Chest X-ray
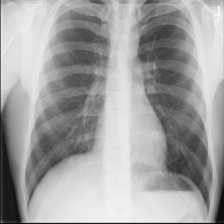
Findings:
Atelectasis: negative
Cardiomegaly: negative
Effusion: negative
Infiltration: negative
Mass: negative
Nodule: negative
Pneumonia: negative
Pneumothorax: negative
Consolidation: negative
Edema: negative
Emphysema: negative
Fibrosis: negative
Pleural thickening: negative
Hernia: negative